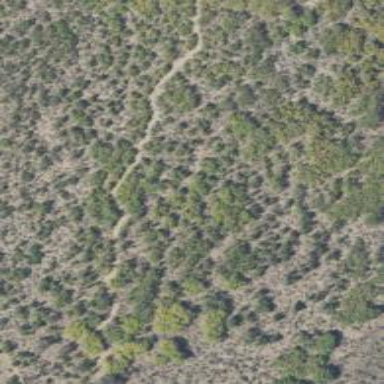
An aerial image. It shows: Path.